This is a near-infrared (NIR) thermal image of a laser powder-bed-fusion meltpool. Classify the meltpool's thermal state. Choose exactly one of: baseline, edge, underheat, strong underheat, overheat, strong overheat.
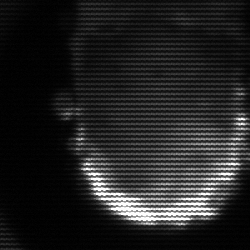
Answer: baseline